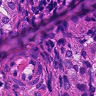
Metastatic tissue present: yes